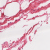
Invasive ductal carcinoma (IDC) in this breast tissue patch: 0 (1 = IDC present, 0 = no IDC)